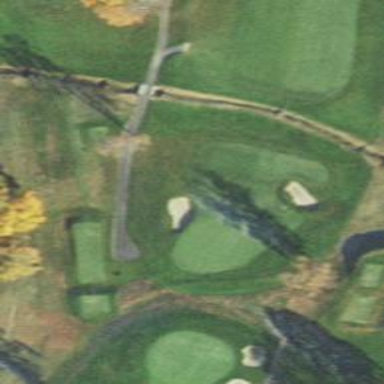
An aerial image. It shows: View of golf hole.